Field crop: maize
Growth stage: 2
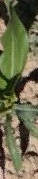
Species: maize